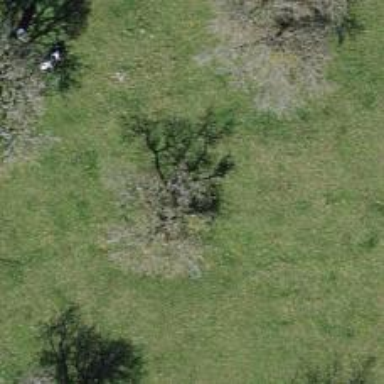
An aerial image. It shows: Single tag "natural: tree."